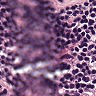
Metastatic tissue present: no